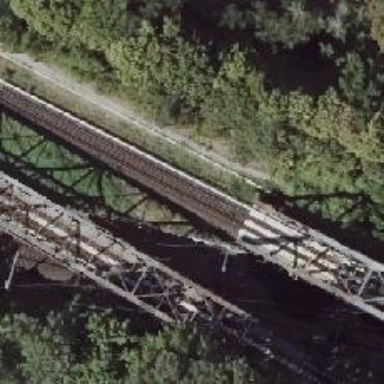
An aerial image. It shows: Bridge used by the electrified light rail system.